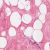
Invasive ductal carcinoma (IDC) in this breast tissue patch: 0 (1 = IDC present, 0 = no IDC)